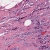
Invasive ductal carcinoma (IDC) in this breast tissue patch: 1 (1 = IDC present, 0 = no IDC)